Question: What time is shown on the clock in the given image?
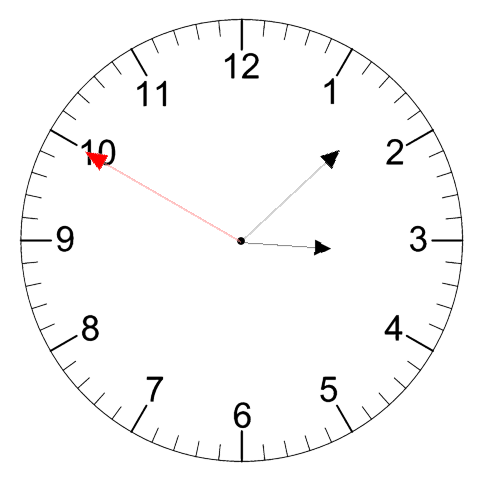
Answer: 03:07:50